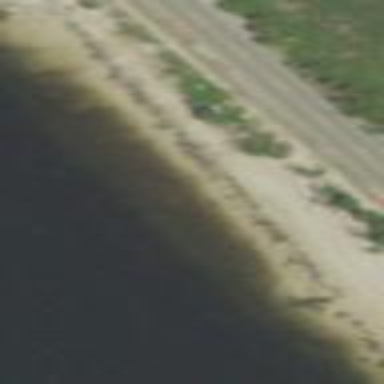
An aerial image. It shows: Breakwater structure.